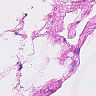
Metastatic tissue present: no